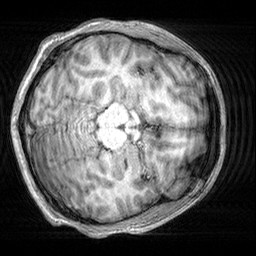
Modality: T1w
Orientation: axial
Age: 25
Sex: male
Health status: healthy
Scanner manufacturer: siemens
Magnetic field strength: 3 T
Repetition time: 2.3 s
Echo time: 0.00303 s